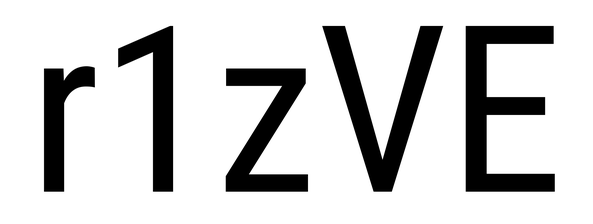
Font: Roboto_Condensed_Regular